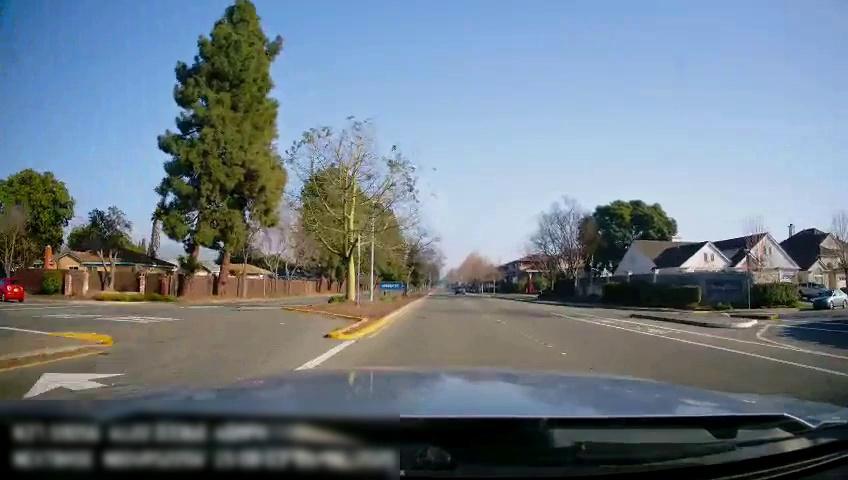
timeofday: Day
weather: Sunny
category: Drivable Space
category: Vehicles | Car
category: Vehicles | SUV
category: Vehicles | Car
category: Lanes | Current Lane
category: Lanes | Current Lane
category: Lanes | Alternate Lane
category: Lanes | Alternate Lane
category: Lanes | Alternate Lane
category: Traffic | Signs